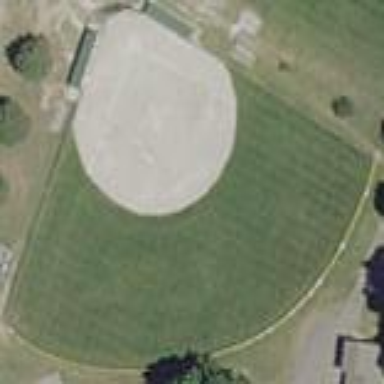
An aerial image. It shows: Baseball pitch for leisure and sports activities.